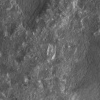
Atmospheric dust classification: not_dusty